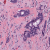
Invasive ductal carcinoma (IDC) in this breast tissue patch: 1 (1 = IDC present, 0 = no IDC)